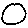
Label: circle